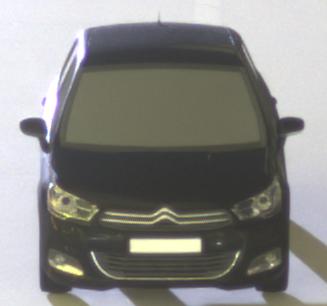
Make: Citroen
Model: C4 VTi 95
Detailed model: C4 (II)
Model produced from: 2012/08
Model produced until: 2013/06
Doors: 5
Color: black
Road condition: dry road
Daytime: night
Contrast: high contrast